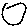
Label: circle